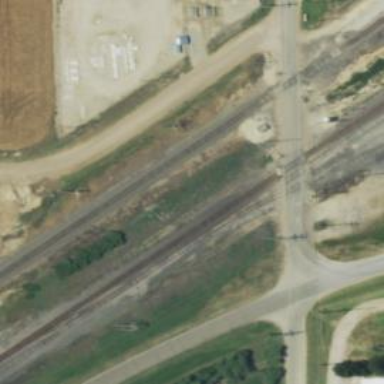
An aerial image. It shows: Railway siding for service.